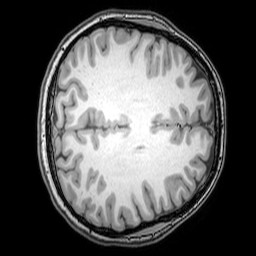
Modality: T1w
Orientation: axial
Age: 24
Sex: female
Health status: healthy
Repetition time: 0.081 s
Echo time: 0.037 s